Question: I don't really know how to explain this in words, so I'll do in a photo:

So, basically I want the code to write the div tag to the right after 2 items on the same columns. The arrows will show the pattern of the items.
Here is my code:
'''
<script>
imgs = ["/images/toilet.jpg", "/images/kitchen.jpg"];
for (var i=0,l=imgs.length; i<l; i++)
{
document.write("<div class='item'><img class='imgitem' src='" + imgs[i] + "'></div>");
}
</script>
'''
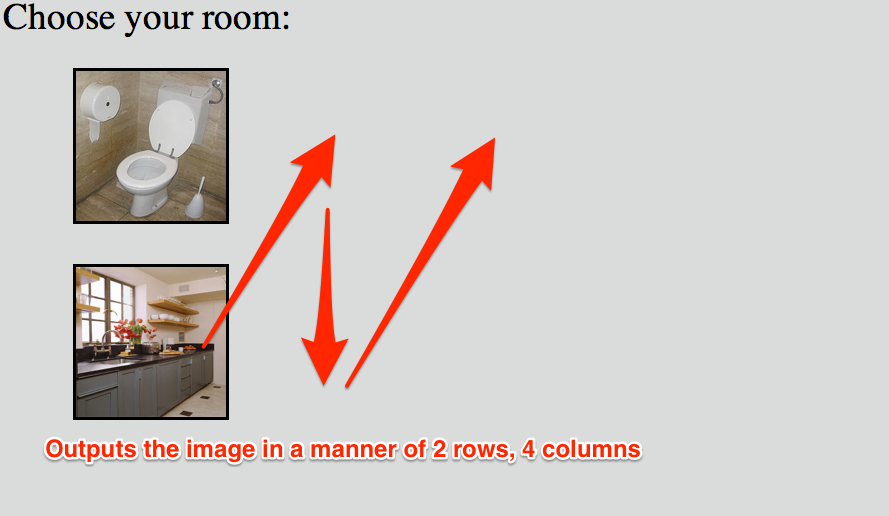
Answer: Hmmm...going down your current course of action (using JavaScript) to achieve this behaviour, you could use something like this (changed document.write to an innerHTML approach, I hope you don't mind):
'''
imgs = ["/images/toilet.jpg", "/images/kitchen.jpg"];
var imgHtml = "";
for (var i=0; i<imgs.length; i++)
{
if (i % 2 == 0){
imgHtml += "<div class='col-wrap'>";
}
imgHtml += "<div class='item'><img class='imgitem' src='" + imgs[i] + "'></div>";
if (i % 2 != 0 || i == imgs.length - 1){
imgHtml += "</div>";
}
}
document.getElementById("wrapper").innerHTML = imgHtml;
'''
And the relevant CSS:
'''
.col-wrap{
display:inline-block;
*display: inline;
zoom: 1;
vertical-align:top;
}
'''
Note that you'll need to add a '<div id="wrapper"></div>' to your body for this script to replace the innerHTML of. The key thing here is the addition of the '.col-wrap' element around every two '.item' elements, allowing you to place them in columns of height 2.
(Edit) Oh right, here's an <URL>
I hope this was the behaviour you were looking for! If it wasn't, feel free to tell me and I'll be happy to help you further. Good luck!